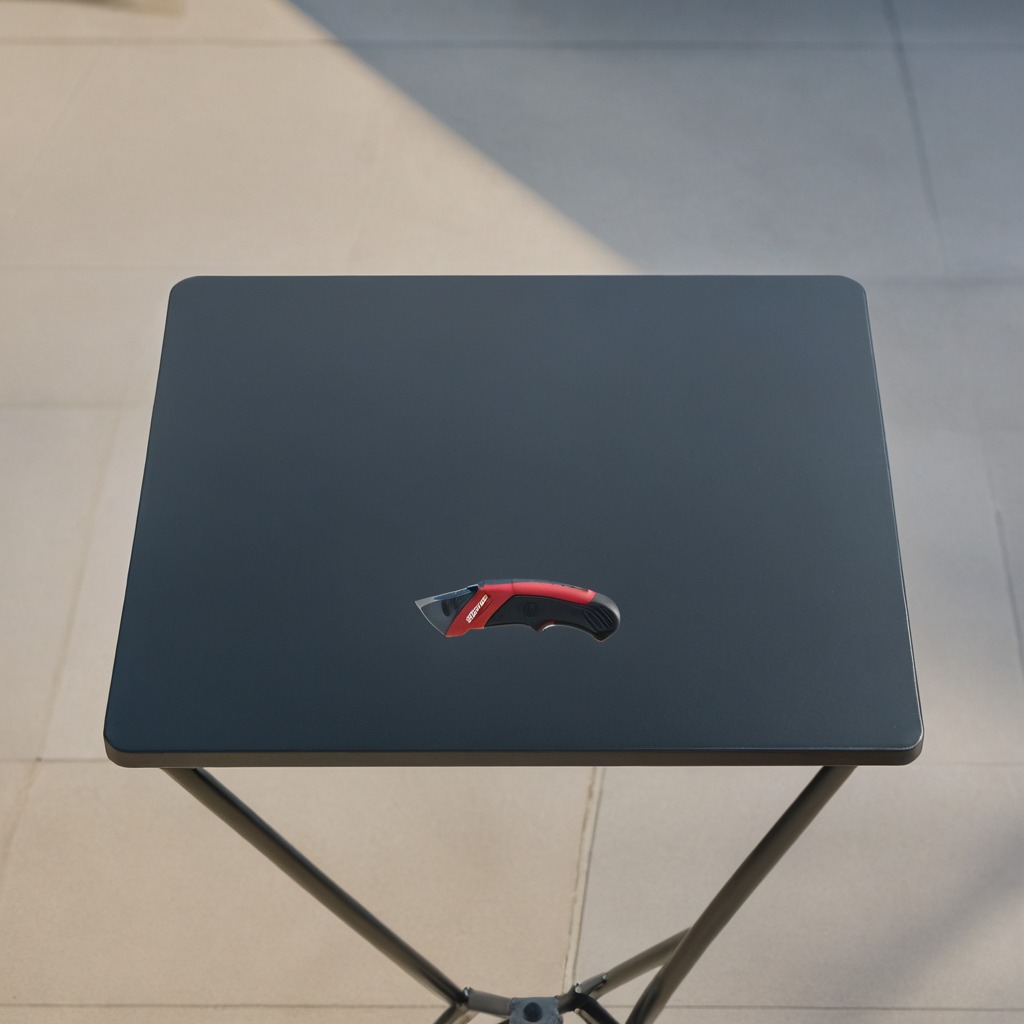
A utility knife is lying on the table.